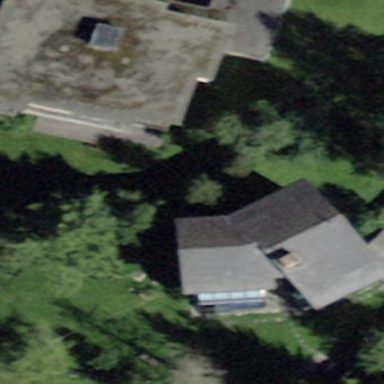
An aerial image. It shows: Building with flat roof.